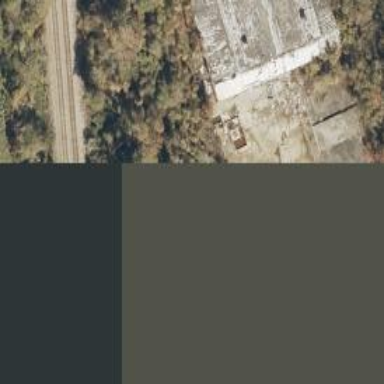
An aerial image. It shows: Abandoned railway.